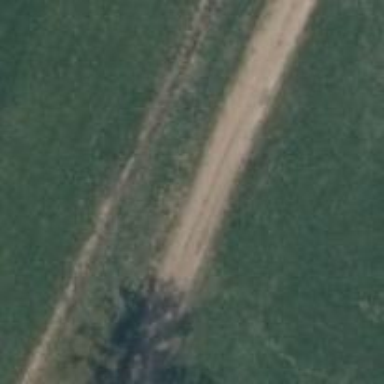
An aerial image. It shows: Track road with grade3 tracktype.